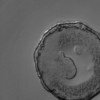
Label: not_dusty